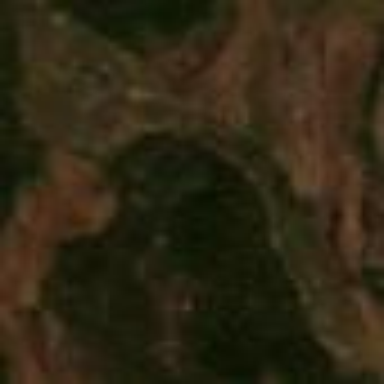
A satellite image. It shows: Logging area.